Field crop: maize
Growth stage: 2
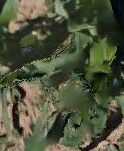
Species: maize